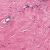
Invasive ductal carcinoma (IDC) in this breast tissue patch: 0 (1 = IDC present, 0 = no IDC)